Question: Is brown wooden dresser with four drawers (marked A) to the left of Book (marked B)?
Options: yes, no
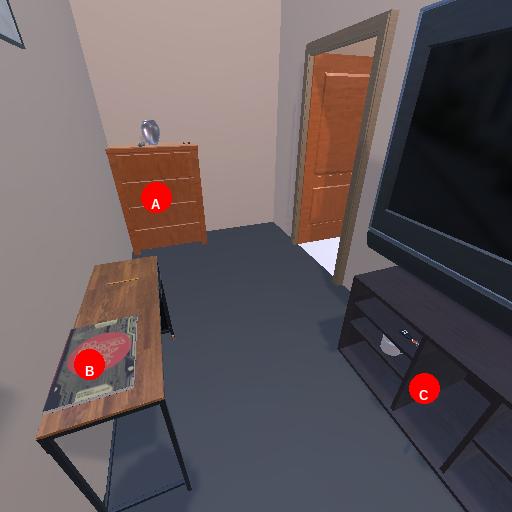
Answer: yes